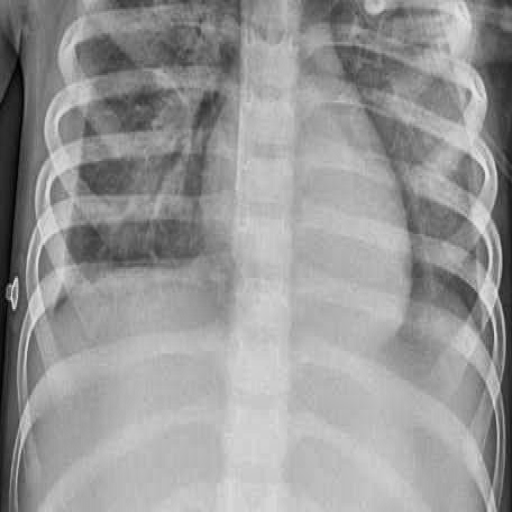
Finding: PNEUMONIA